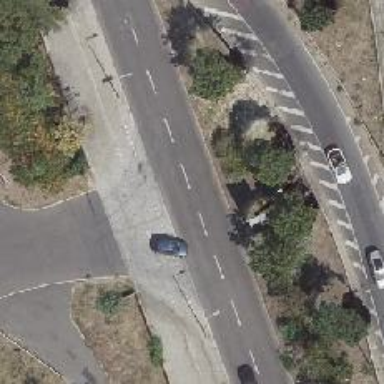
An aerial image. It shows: Secondary road with asphalt surface. There is cycle track on the right side of the road.